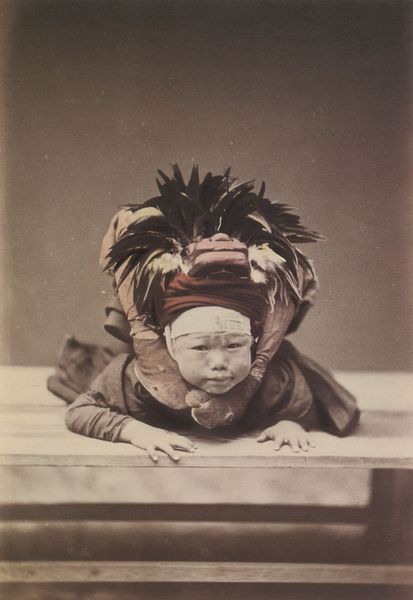
Titel: Akrobatenkind mit Kopfputz aus Federn
Künstler: Raimond Baron von Stillfried
Standort: Bremen
Institution: Sammlung Übersee-Museum
Schlagwörter: kopf, weiß, finger, grau, mund, nase, schmuck, schwarz, federn, gesicht, kleidung, bildnis, hände, porträt, norden, pose, tücher, kind, bühne, pflanzen, theater, lippen, rosa, kopfbedeckung, japan, liegen, last, violett, sepia, ernst, junge, japanisch, liegend, foto, fotografie, photographie, asiatisch, zirkus, koloriert, photo, china, farbfoto, federschmuck, artist, coloriert, fernost, mongole, eskimo, chinba, kindz